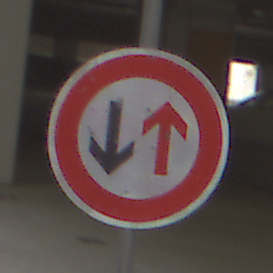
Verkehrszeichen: VorrangDesGegenverkehrs
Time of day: Midday
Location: Roofed (Urban)
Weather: Overcast
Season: NotSpecified
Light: Artificial